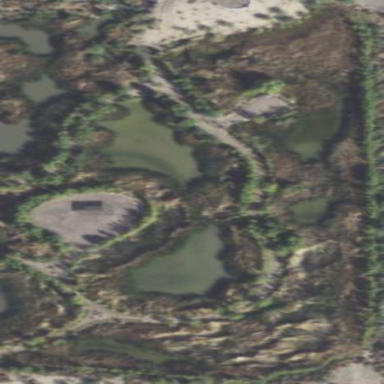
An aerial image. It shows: Pond surrounded by natural water.